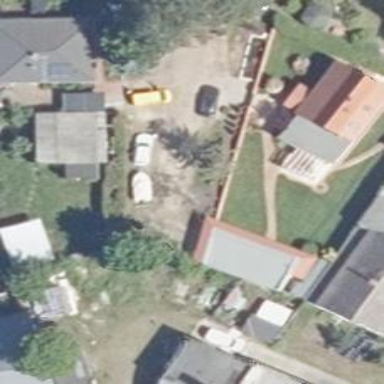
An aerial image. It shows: Driveway with grass surface.